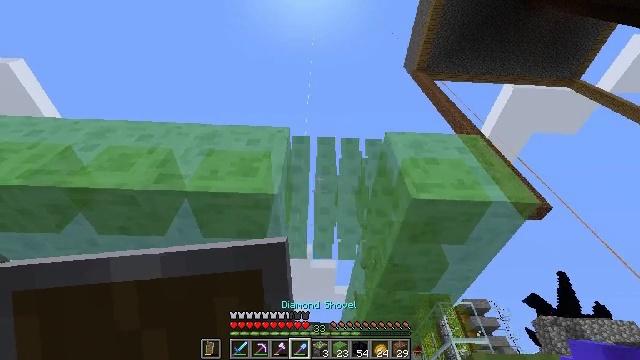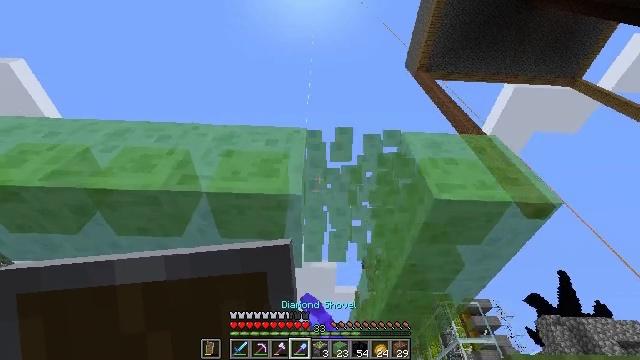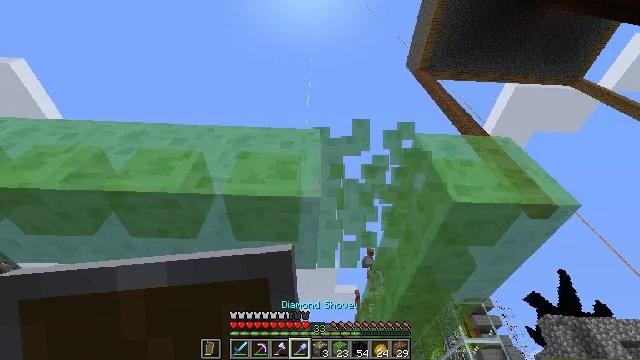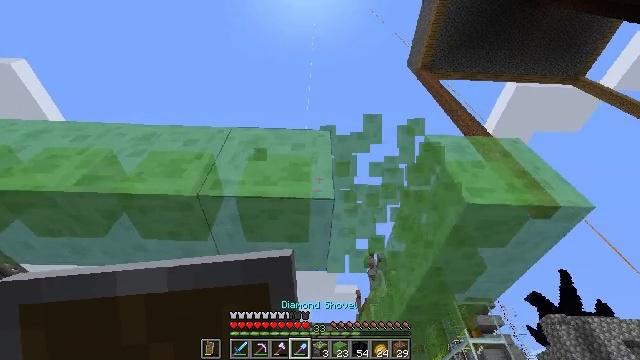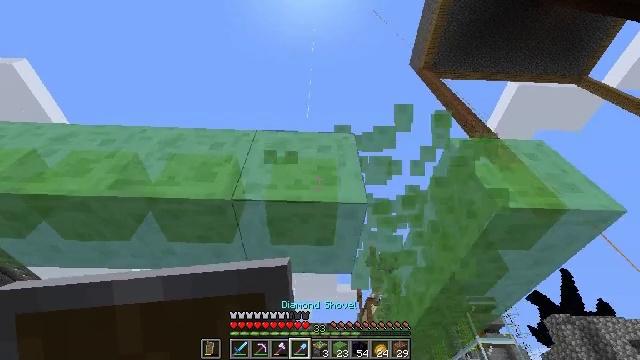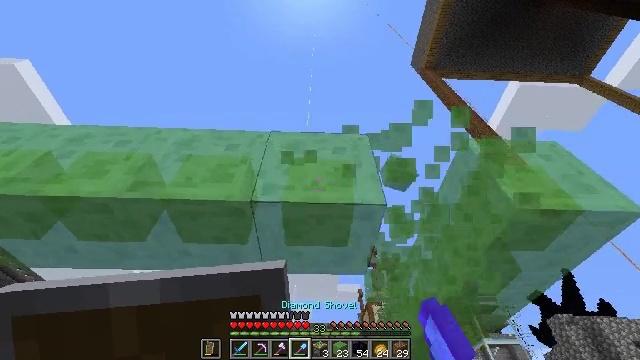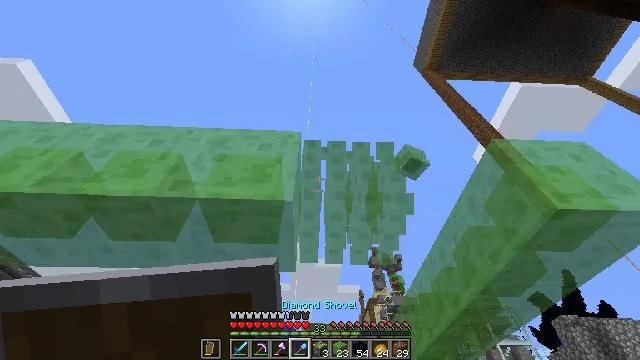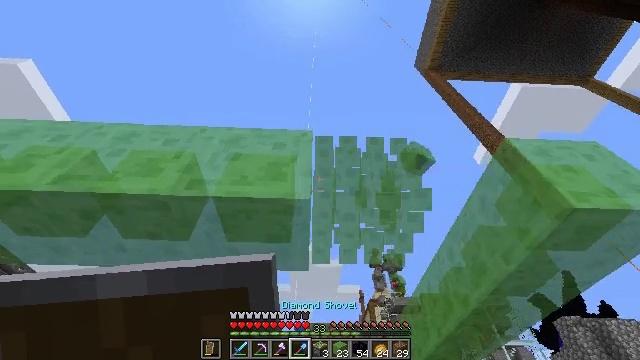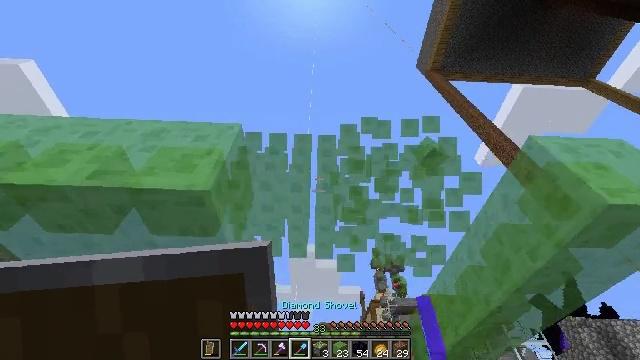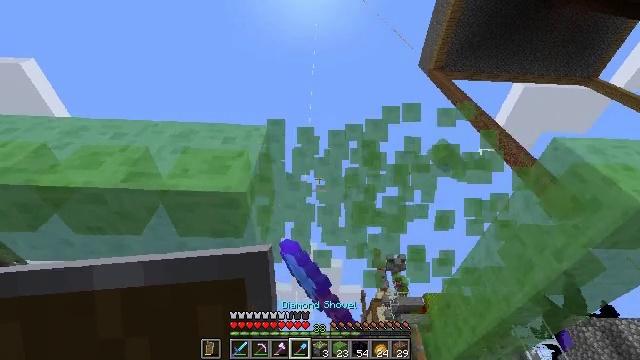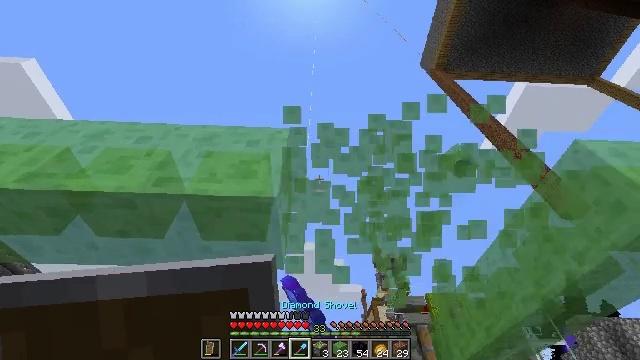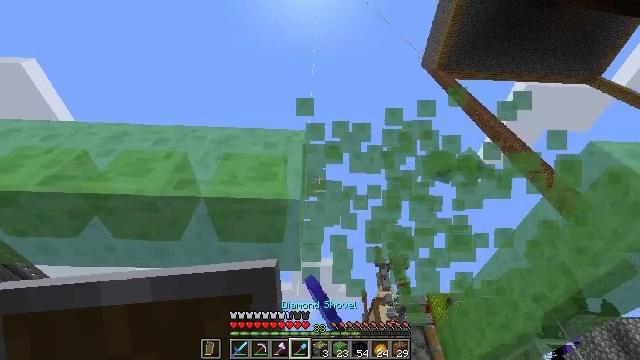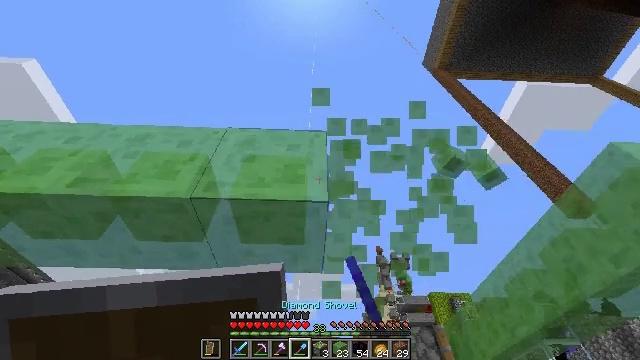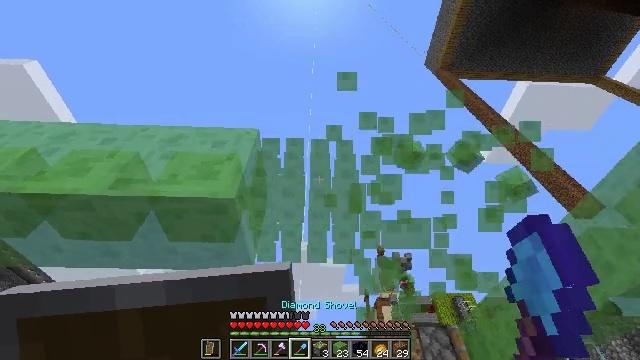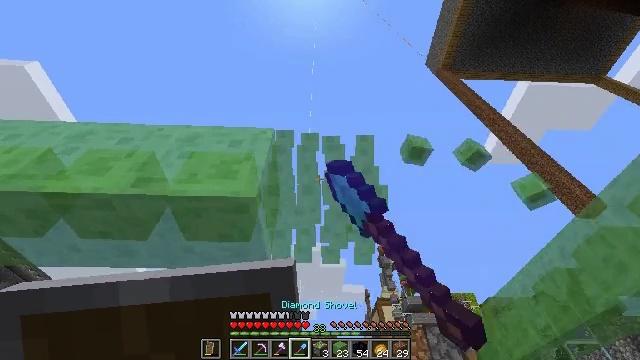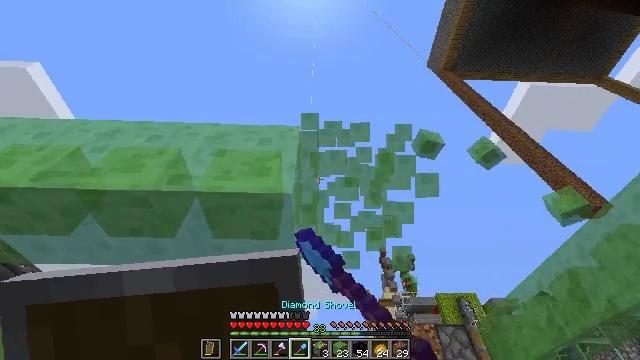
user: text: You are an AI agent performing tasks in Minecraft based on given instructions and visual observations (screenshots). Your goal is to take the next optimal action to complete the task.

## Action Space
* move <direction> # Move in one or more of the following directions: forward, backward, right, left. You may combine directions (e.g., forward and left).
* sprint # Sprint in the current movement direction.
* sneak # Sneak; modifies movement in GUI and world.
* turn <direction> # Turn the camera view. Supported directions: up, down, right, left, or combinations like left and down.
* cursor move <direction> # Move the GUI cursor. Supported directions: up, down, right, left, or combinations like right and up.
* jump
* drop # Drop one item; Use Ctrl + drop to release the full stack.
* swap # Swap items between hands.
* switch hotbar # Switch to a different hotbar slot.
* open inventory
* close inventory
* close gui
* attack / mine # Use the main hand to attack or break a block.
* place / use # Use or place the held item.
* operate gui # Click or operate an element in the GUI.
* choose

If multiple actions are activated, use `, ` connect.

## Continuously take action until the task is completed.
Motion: motion action
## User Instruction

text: Mine the slime block with your hand or tool.
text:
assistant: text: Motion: move left, attack / mine
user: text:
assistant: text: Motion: move left, attack / mine
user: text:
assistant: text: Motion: move left, attack / mine
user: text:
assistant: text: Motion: move left, attack / mine
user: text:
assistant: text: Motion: move left, attack / mine
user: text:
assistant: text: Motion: move left, attack / mine
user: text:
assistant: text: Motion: move left, attack / mine
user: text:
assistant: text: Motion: move left, attack / mine
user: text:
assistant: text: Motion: move left, attack / mine
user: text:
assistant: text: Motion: move left, attack / mine
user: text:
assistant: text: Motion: move left, attack / mine
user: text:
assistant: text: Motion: move left, attack / mine
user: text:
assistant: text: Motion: move left, attack / mine
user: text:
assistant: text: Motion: move left, attack / mine
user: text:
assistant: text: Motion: move left, attack / mine
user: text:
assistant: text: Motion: move left, attack / mine
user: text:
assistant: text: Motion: move left, attack / mine
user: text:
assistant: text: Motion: move left, attack / mine
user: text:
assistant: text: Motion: move left, attack / mine
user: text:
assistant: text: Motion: move left, attack / mine
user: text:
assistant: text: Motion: move left, attack / mine
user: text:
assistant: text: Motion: move left, attack / mine
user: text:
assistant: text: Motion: move left, attack / mine
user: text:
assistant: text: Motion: move left, attack / mine
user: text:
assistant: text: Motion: move left, attack / mine
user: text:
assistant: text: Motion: move left, attack / mine
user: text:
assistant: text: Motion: move left, attack / mine
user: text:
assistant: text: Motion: move left, attack / mine
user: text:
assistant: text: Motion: move left, attack / mine
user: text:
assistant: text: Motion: move left, attack / mine